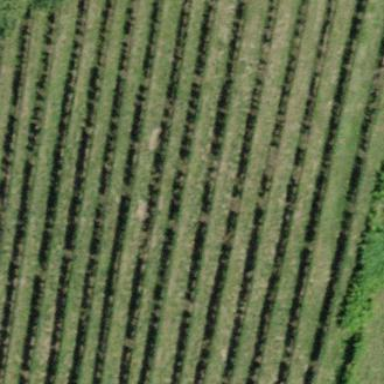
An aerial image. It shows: Vineyard growing grapes.